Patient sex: F
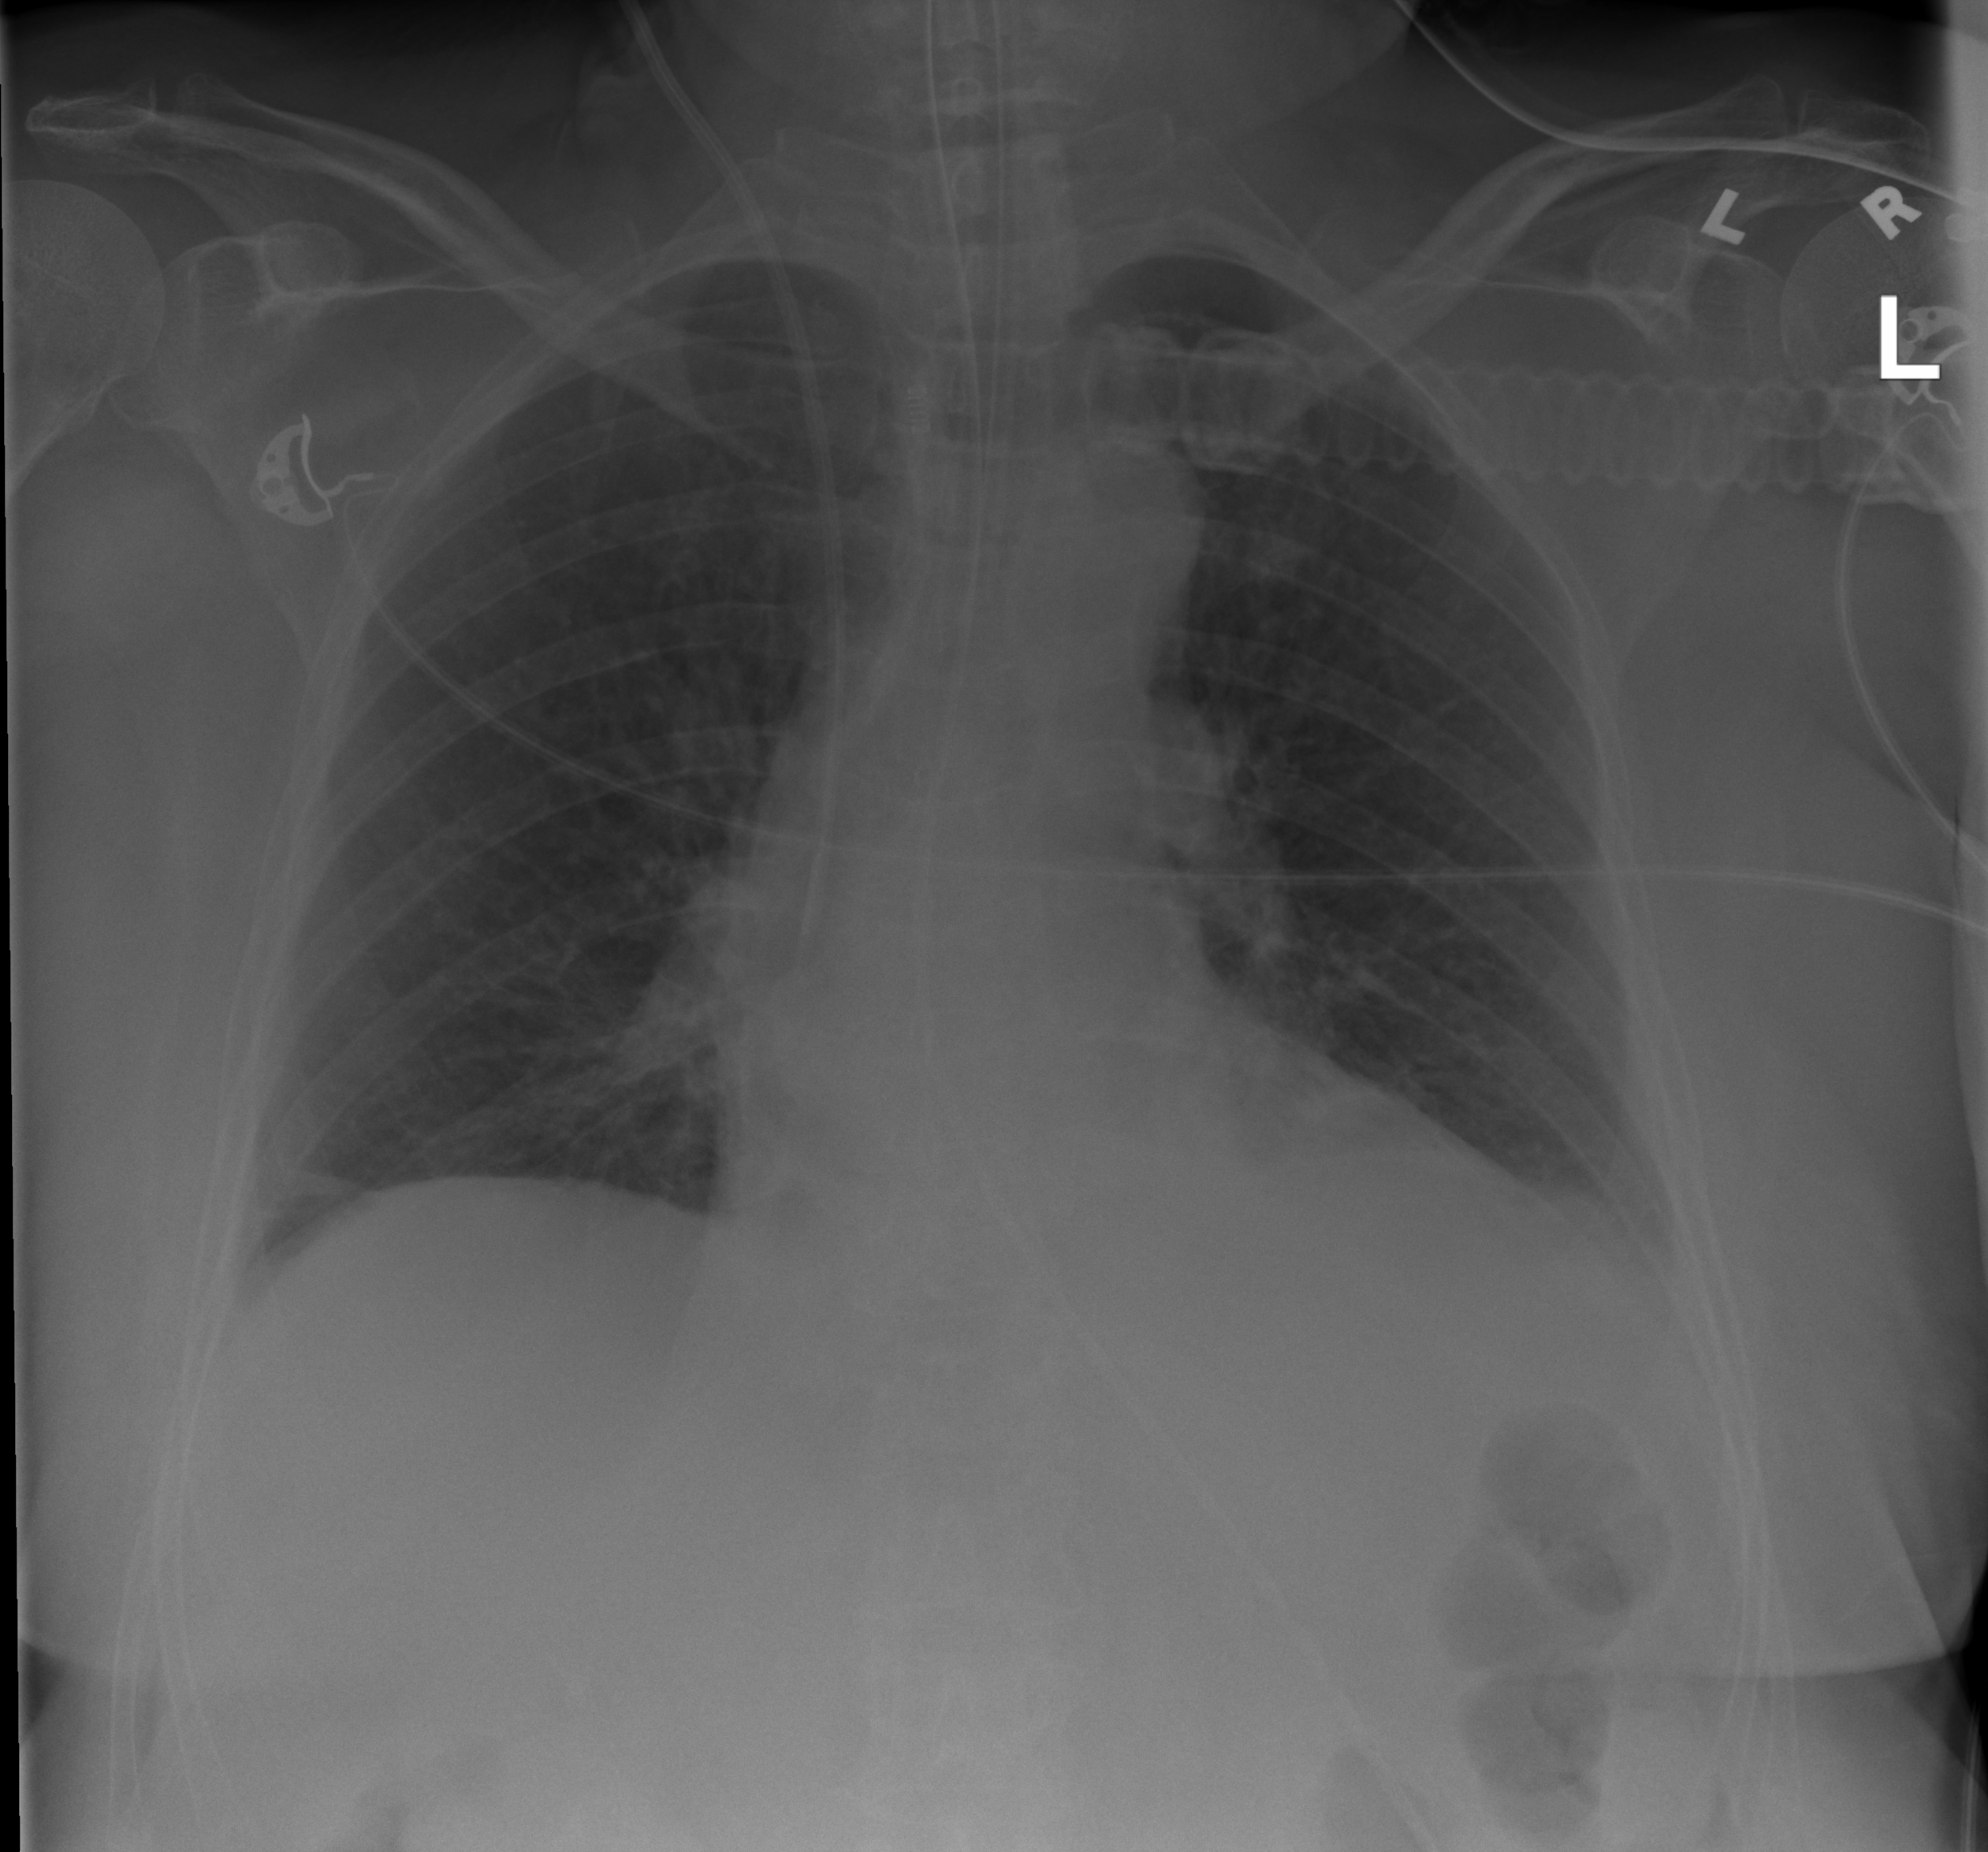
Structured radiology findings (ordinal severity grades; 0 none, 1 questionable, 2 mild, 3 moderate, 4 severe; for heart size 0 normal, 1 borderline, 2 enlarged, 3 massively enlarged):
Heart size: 1
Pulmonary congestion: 1
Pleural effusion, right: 0
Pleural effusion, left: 1
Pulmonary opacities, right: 0
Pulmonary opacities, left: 0
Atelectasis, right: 2
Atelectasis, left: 2